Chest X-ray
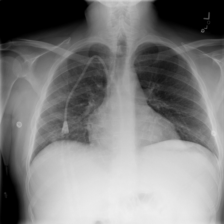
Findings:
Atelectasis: negative
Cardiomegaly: negative
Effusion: negative
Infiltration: positive
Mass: negative
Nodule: negative
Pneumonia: negative
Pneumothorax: negative
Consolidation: negative
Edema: negative
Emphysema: negative
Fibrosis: negative
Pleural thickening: negative
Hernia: negative